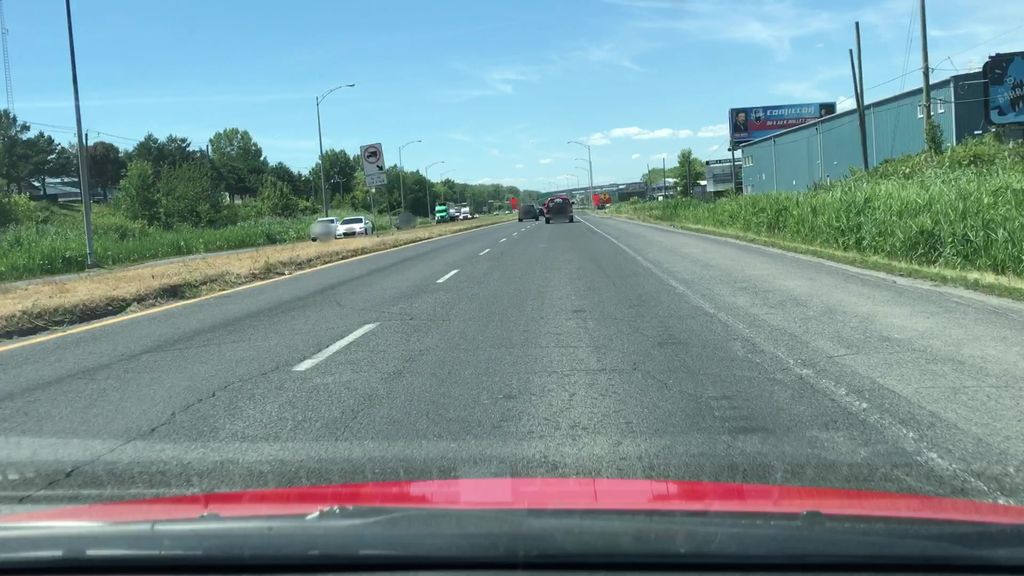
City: montreal